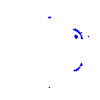
Particle: kaon